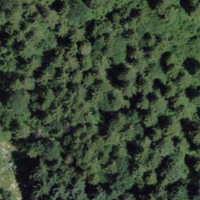
EUNIS habitat code: 43
Species observed at this site:
Lymantria monacha